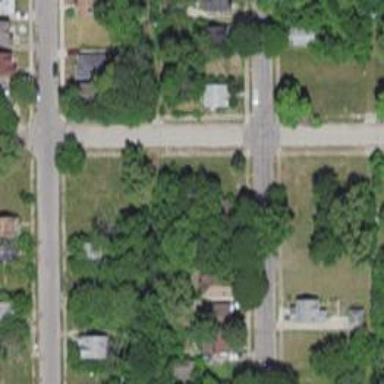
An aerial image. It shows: Alley classified as service road.